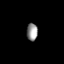
Tissue: skin
Cell type: Epithelial cells
Senescence score: 0.2696
Nuclear area (px): 189
Mean DAPI intensity: 147.058